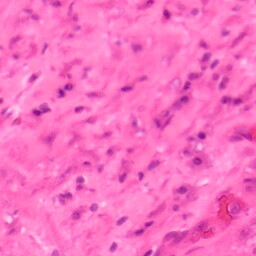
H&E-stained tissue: Colon